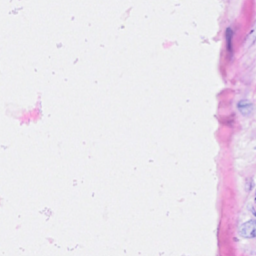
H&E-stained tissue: Breast